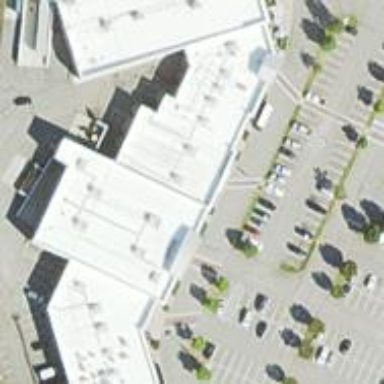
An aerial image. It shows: Parking area.